Question: Can't seem to find a solution to this problem. I'm creating an Android app which uses Fragments. So far I've been using the native ones as opposed to the support library ones because I'm aiming the app at the Nexus 7. However I've no problem using the support library if it makes no difference to development (I read something about no ActionBar?).
My problem is that I want to have a fragment that fills half the screen and shows a swipeable tabs type area. I want the user to be able to swipe left and right and be shown different Fragments for each "page" (Nested Fragments I know but I read that they're supported now). Basically I want it to be like the Play Store when you're swiping between Top Paid, Top Free etc. except only take up half the screen (which I achieve using a Fragment), the other half of the screen is another Fragment I have already written. Another thing is that within each "page" (such as Top Free etc.) I want to have 2 ListViews.

However it seems that the ViewPager component is only part of the support libraries which I think means I have to change all of my fragments to the support ones. Is this the only way to achieve this layout? There must be an easier way; I've seen something called the Workspace on a Google I/O video before so I assumed it's a very common UI design pattern.
Thanks
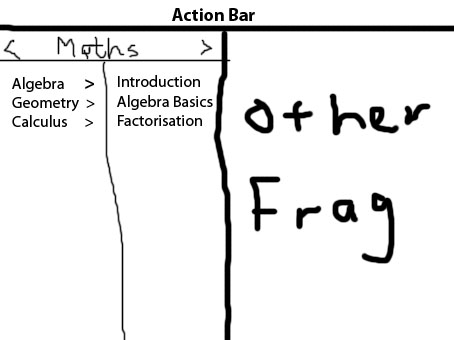
Answer: You want the ViewPager, and switching your fragments to support library ones is a very easy conversion.
And you'll probably want this for more customization :)
<URL>